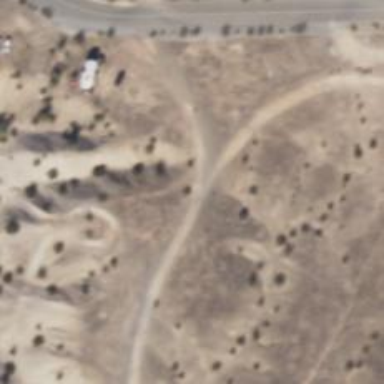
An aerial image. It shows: Track road with grade3 tracktype.